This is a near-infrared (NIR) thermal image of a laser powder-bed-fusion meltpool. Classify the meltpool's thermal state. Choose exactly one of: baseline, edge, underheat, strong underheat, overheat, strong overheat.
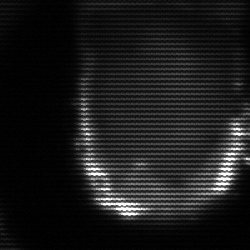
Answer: baseline